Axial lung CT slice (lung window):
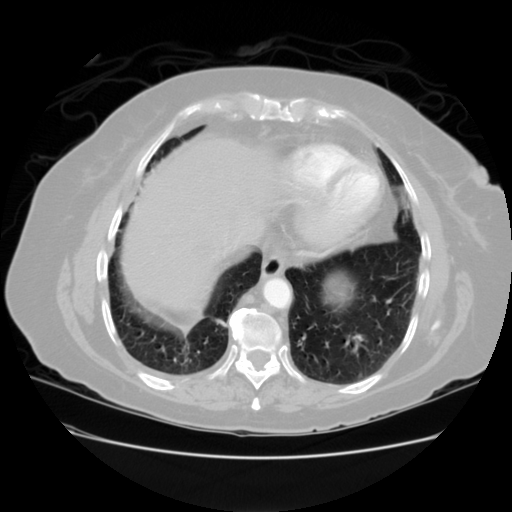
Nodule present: no